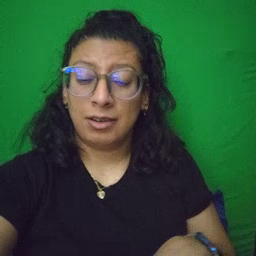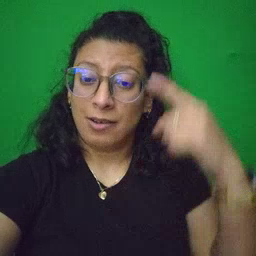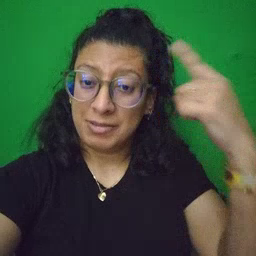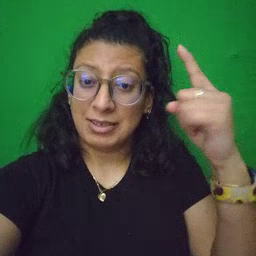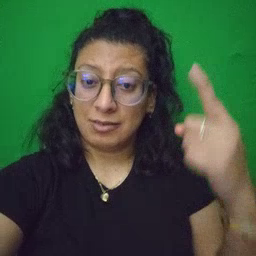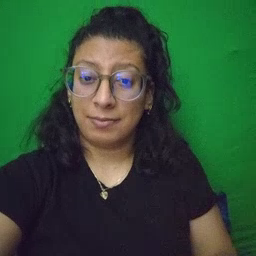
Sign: penny